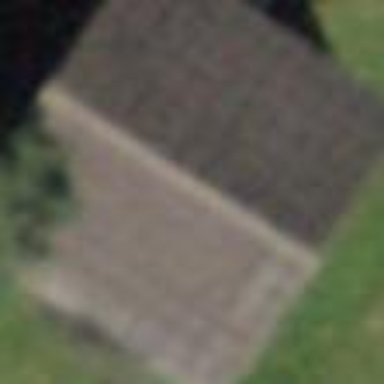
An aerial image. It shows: Barn.